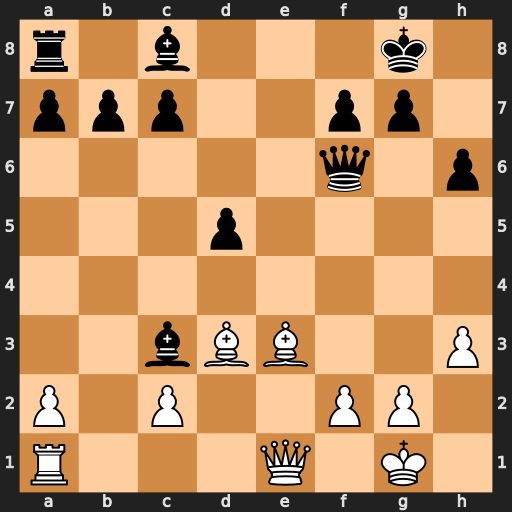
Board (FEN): r1b3k1/ppp2pp1/5q1p/3p4/8/2bBB2P/P1P2PP1/R3Q1K1
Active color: w
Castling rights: -
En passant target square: -
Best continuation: Bd2 Bxh3 Bxc3